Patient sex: M
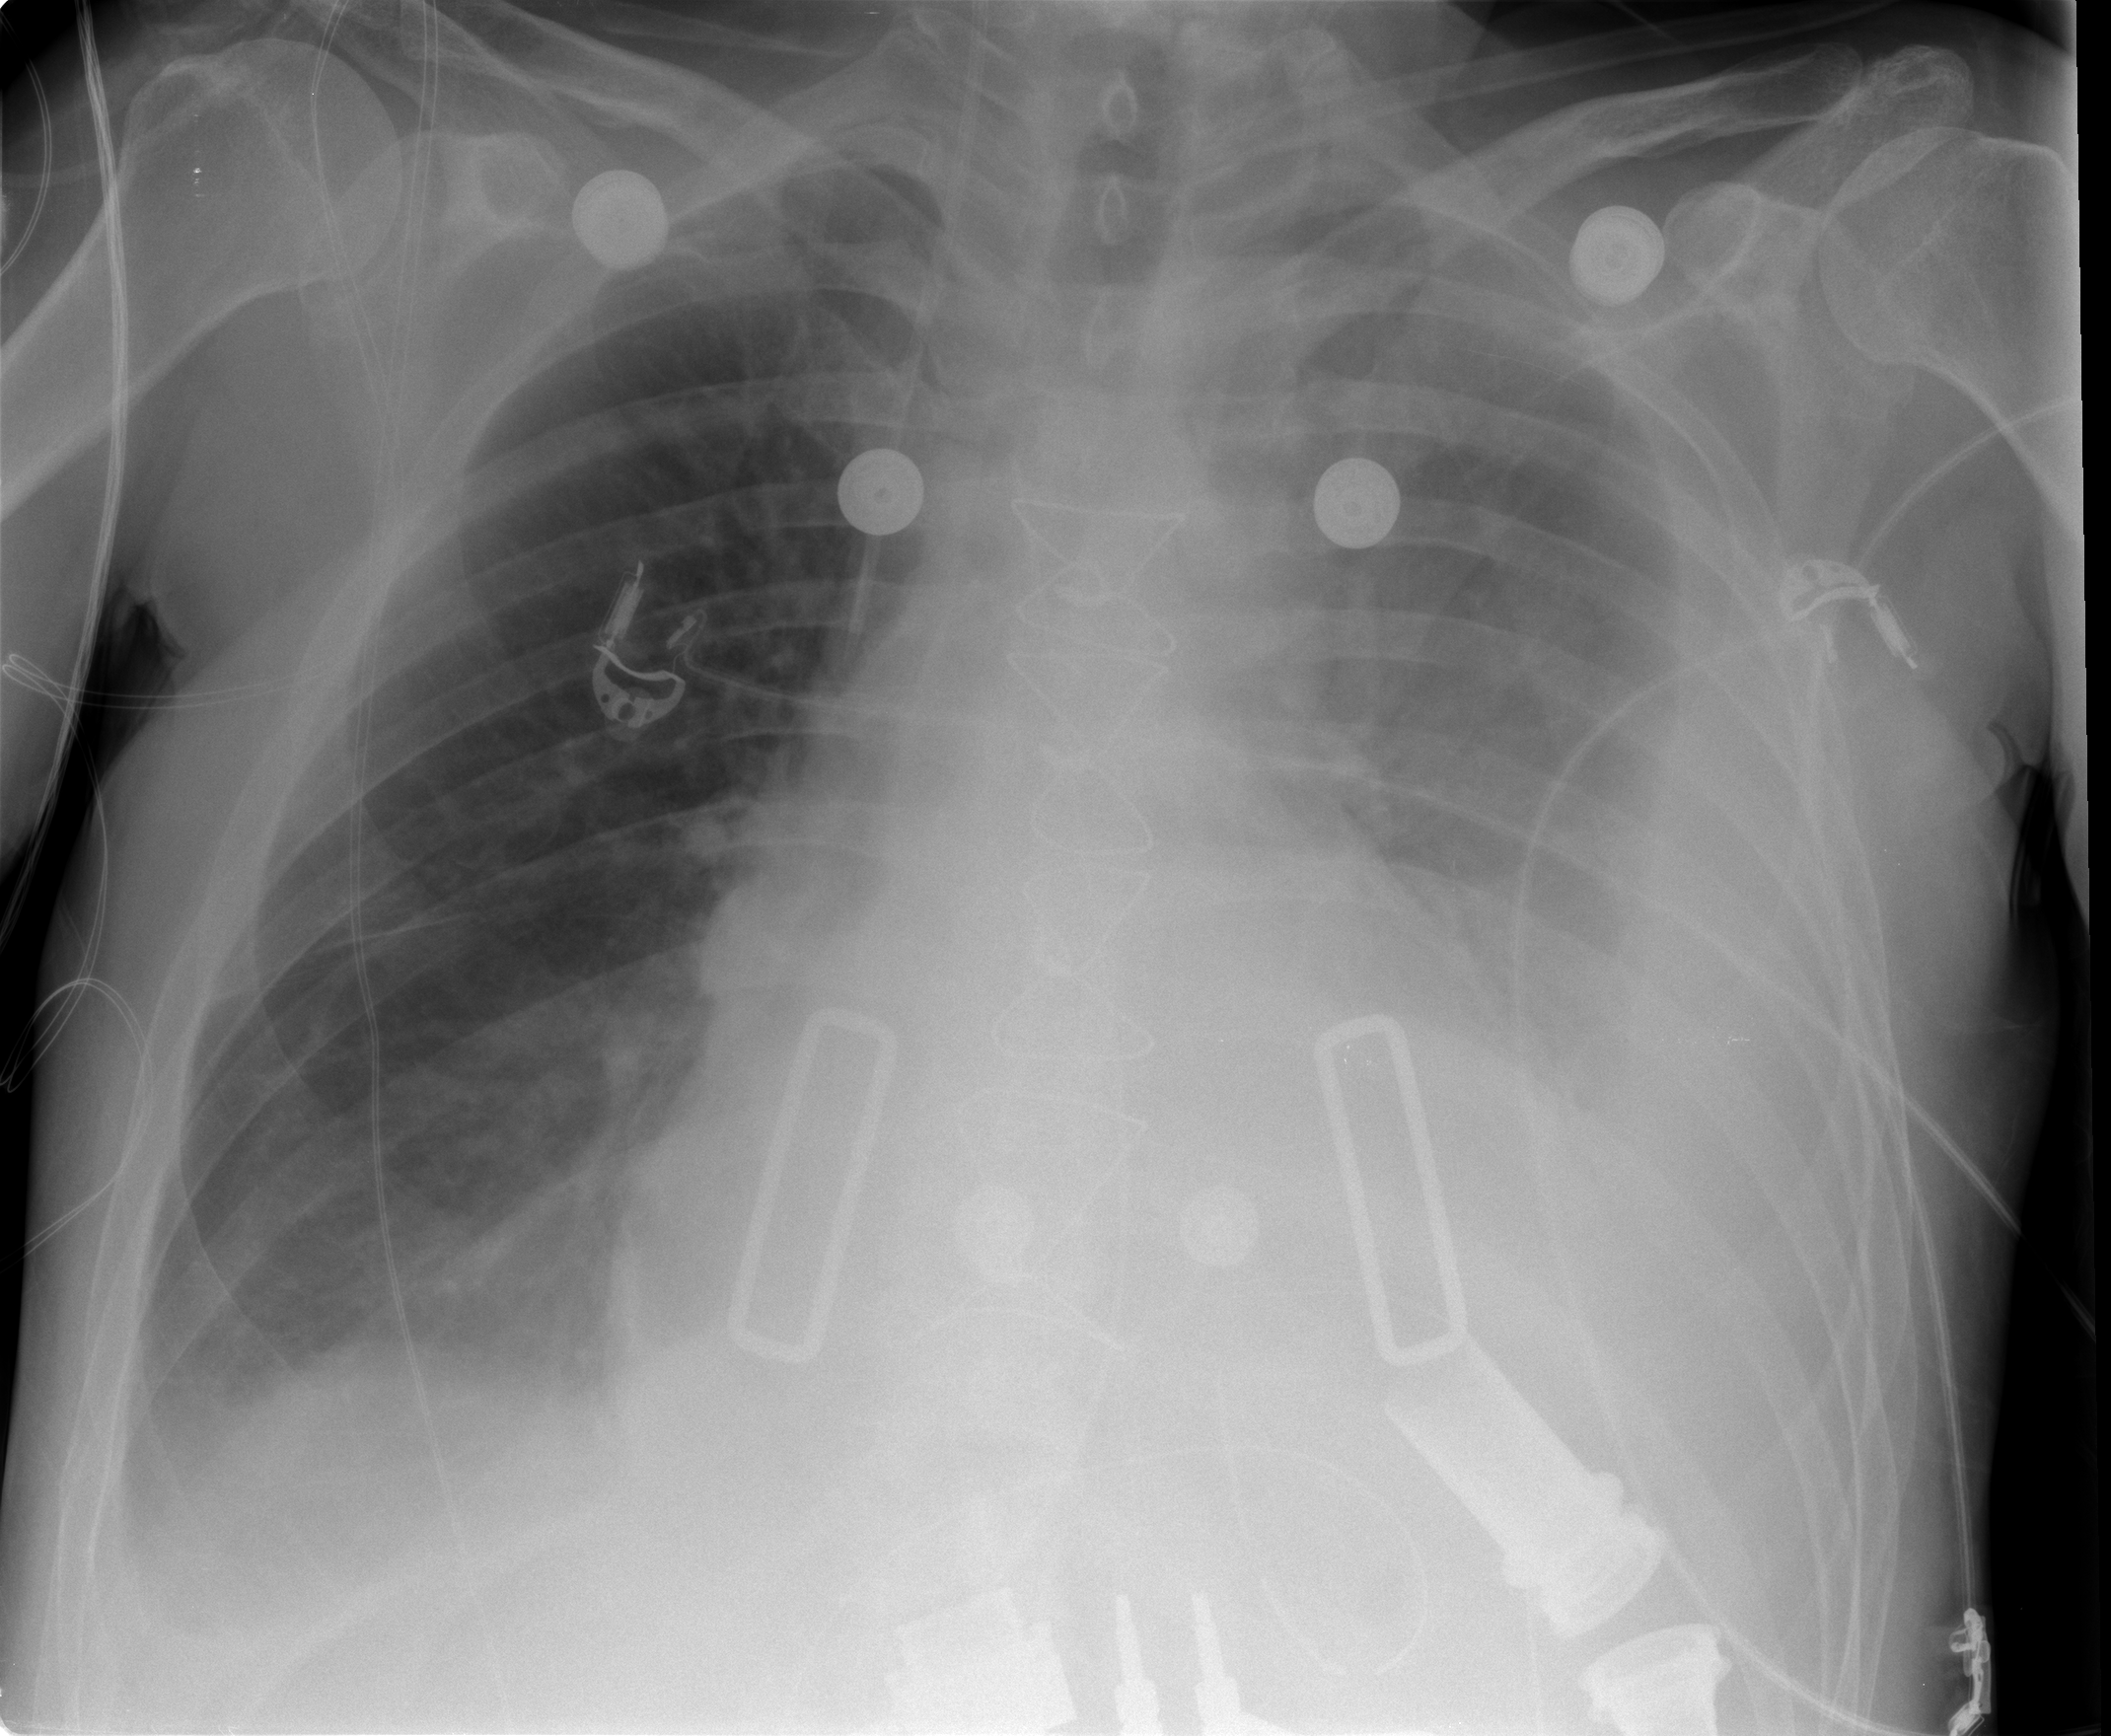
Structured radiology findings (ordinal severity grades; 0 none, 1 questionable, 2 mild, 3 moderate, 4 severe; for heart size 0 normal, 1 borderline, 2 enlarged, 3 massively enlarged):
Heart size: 0
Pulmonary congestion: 0
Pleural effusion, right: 2
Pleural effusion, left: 3
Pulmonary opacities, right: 0
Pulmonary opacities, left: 0
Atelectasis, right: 2
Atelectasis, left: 1